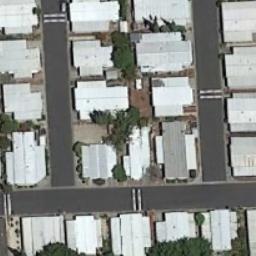
Label: residential